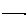
Label: line